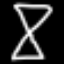
Label: hourglass